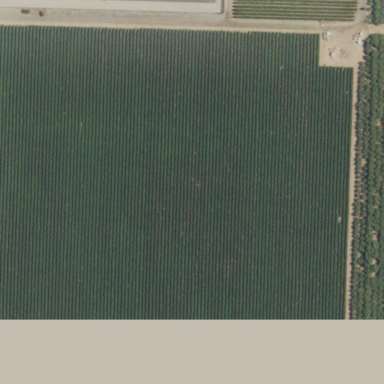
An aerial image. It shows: Orchard area used for field cropland.